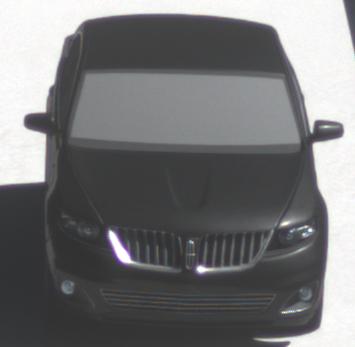
Make: Lincoln
Model: MKS
Detailed model: -
Model produced from: 2008
Model produced until: 2011
Doors: 4
Color: black
Road condition: dry road
Daytime: midday
Contrast: high contrast